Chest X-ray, PA view. Patient: 54 years old, sex M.
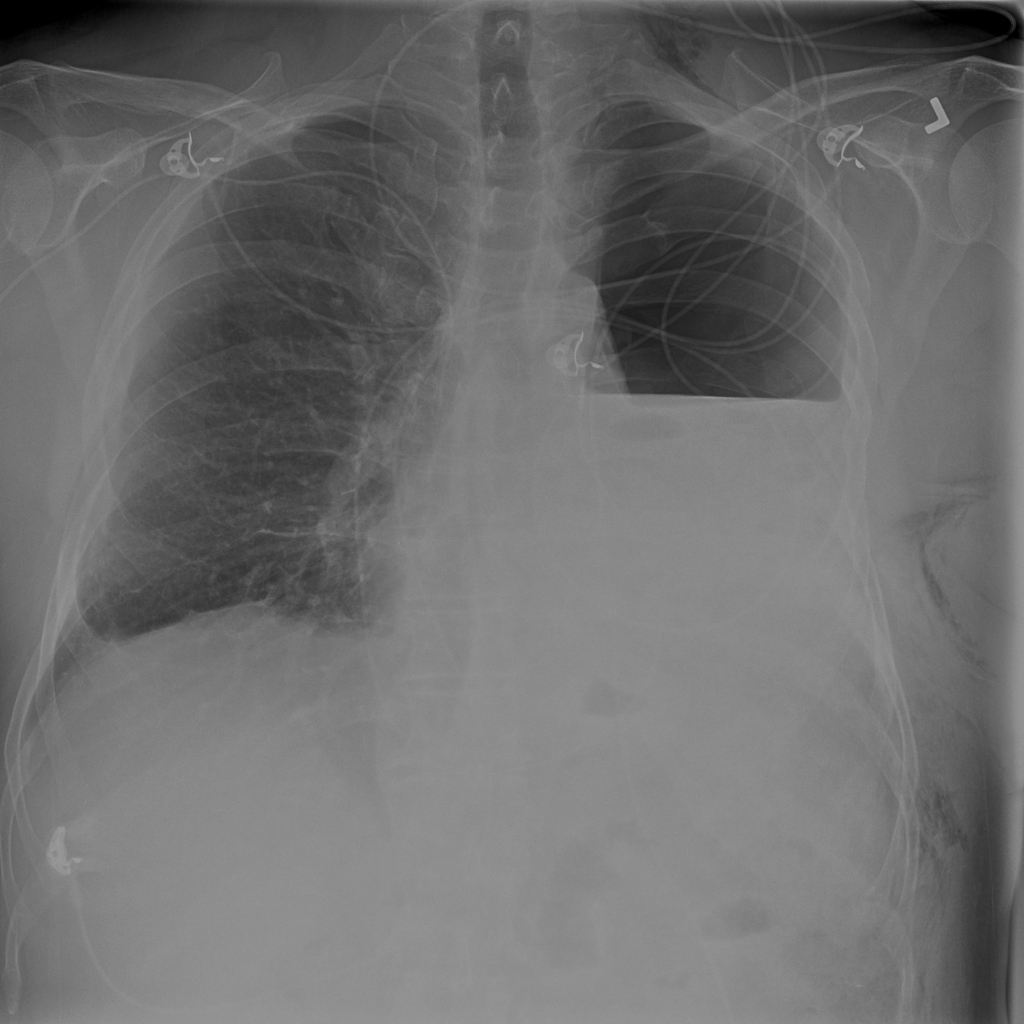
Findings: No Finding